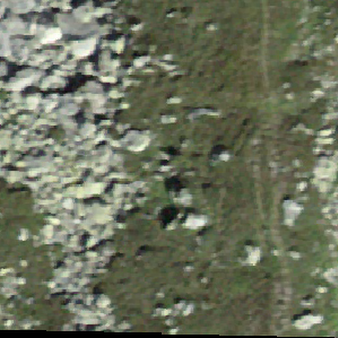
Label: other